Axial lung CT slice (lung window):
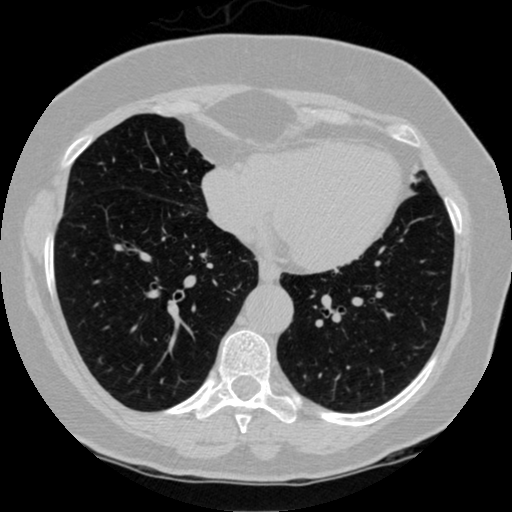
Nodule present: no